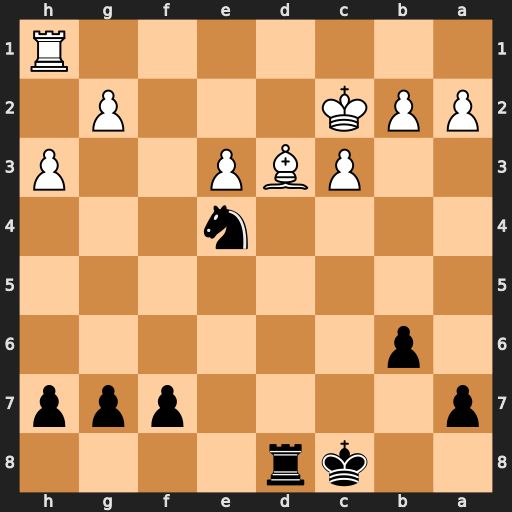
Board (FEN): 2kr4/p4ppp/1p6/8/4n3/2PBP2P/PPK3P1/7R
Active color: b
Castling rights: -
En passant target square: -
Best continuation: Rxd3 Kxd3 Nf2+ Ke2 Nxh1